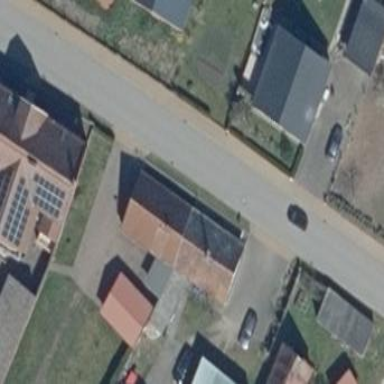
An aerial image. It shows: Simple and straightforward house.